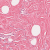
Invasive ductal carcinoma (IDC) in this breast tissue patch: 0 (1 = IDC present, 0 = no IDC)